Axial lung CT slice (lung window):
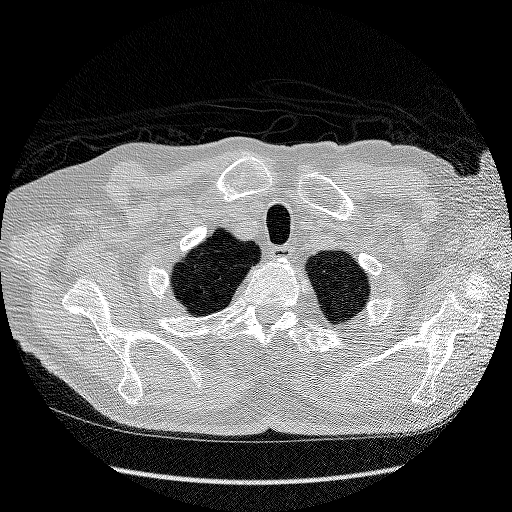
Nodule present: no